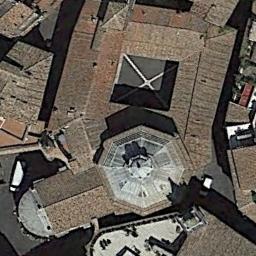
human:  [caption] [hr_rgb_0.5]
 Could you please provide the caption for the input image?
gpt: The church with an octagon tower and the rest of the church has some orange corrugated roofs .

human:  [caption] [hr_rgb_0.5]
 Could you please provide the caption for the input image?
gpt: A cathedral with a brown roof and a gray roof over the main house in the middle of the church .

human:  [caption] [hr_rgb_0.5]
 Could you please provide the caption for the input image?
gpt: This is a church with an umbrella roof .

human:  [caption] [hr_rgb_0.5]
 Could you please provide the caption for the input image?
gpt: There is a red church with a white circular roof .

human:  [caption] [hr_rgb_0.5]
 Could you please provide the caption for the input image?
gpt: There are many buildings near the church .